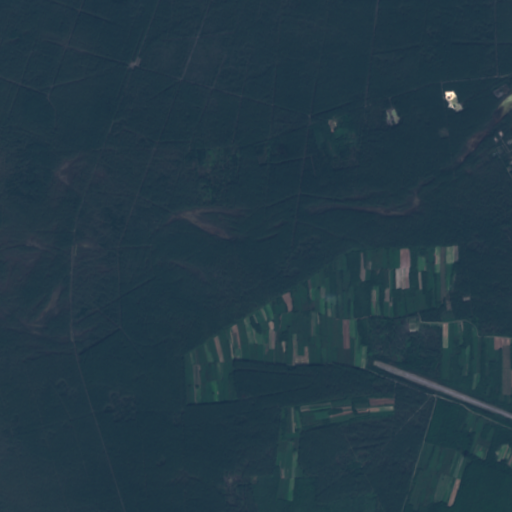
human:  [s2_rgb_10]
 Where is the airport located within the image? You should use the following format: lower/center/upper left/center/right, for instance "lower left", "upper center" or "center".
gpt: The airport is located in the lower right of the image.
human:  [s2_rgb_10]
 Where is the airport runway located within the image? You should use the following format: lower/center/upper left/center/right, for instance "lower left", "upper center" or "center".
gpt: The airport runway is located in the lower right of the image.
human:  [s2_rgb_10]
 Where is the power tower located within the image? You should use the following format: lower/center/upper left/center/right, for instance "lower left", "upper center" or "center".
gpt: There is no power tower in the image.